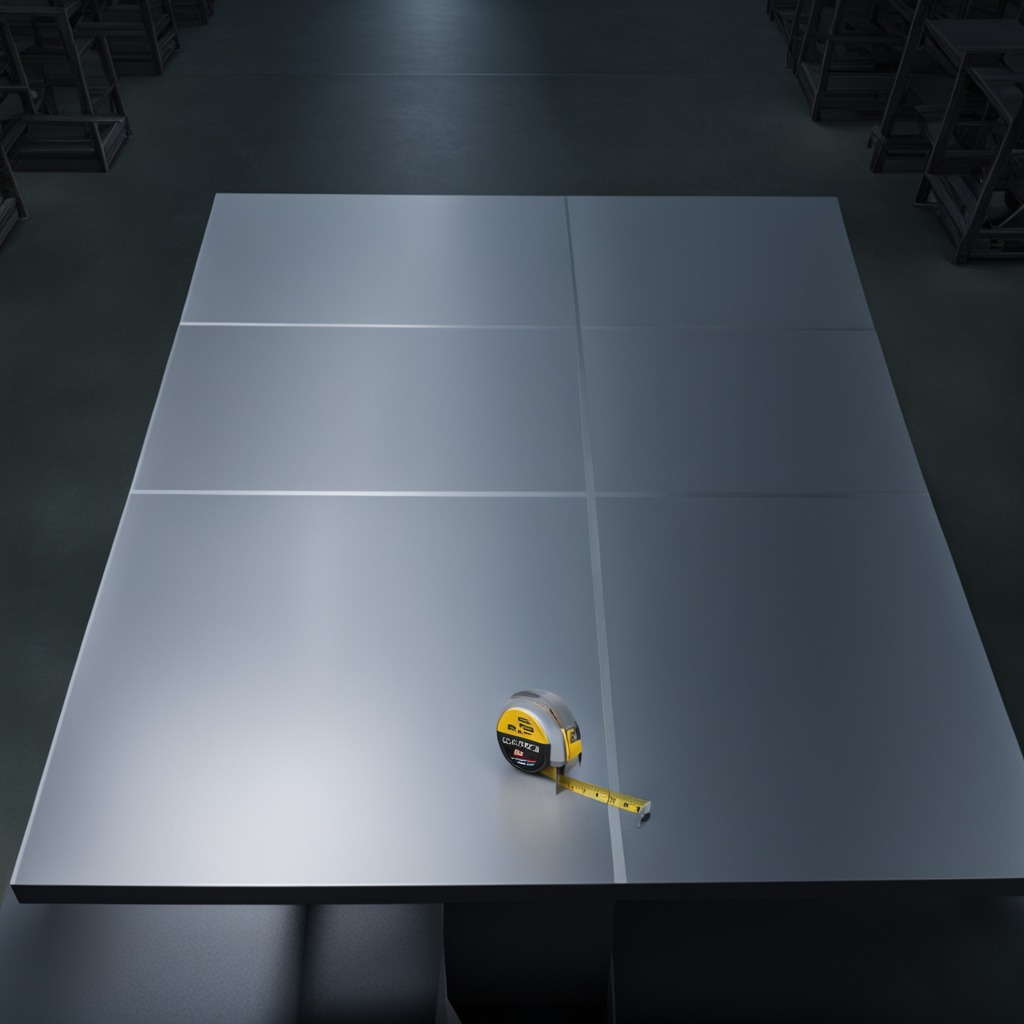
A measuring tape lies on the tabletop in the evening.